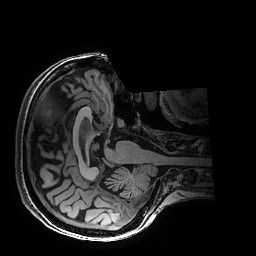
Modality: T1w
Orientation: axial
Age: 64
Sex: female
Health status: healthy
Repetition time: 2.53 s
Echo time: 0.0034 s